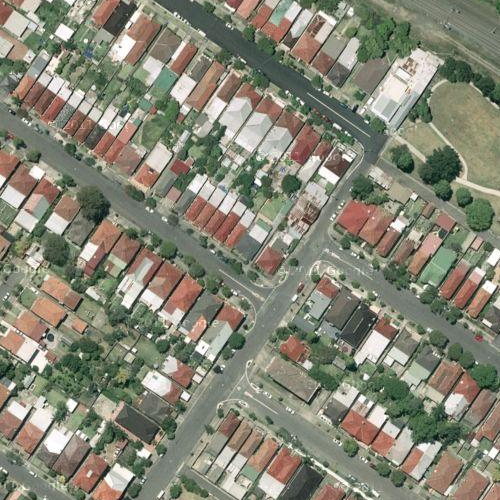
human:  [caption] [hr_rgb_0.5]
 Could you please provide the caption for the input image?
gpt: Lots of houses with different colors of roofs arranged neatly .

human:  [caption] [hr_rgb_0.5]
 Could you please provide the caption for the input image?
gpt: A residential area with houses arranged neatly while a railway go through this area .

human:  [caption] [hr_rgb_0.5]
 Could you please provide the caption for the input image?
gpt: A town with many houses densely arranged and some roads and railways go through this area .

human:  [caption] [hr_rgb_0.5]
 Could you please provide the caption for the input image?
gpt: There are many houses arranged neatly while a railway go through this area .

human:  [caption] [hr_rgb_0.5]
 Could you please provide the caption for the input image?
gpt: A residential area with houses densely arranged while a railway go through this area .